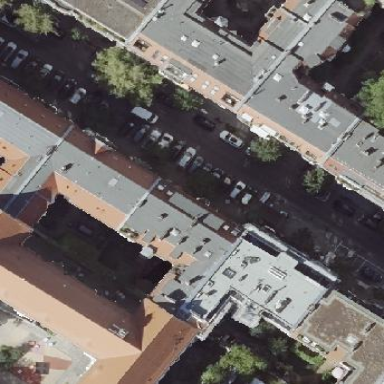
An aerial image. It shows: Residential building with grey exterior. The roof is made of red roof tiles in gambrel shape.